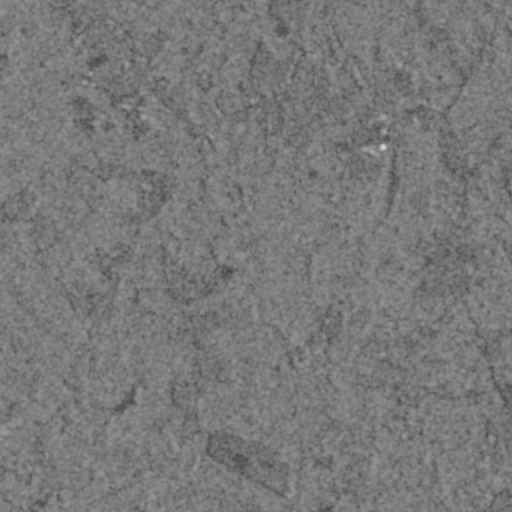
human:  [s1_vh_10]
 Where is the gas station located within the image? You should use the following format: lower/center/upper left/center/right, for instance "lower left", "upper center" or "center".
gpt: The gas station is located in the upper right of the image.
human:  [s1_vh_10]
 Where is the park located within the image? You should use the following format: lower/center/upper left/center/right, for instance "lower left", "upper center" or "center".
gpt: The park is located in the upper left of the image.
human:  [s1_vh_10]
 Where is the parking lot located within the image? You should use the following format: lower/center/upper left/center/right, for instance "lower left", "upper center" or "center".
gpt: The parking lot is located in the upper right of the image.
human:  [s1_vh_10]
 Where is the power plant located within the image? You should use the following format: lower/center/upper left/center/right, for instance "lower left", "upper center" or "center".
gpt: There is no power plant in the image.

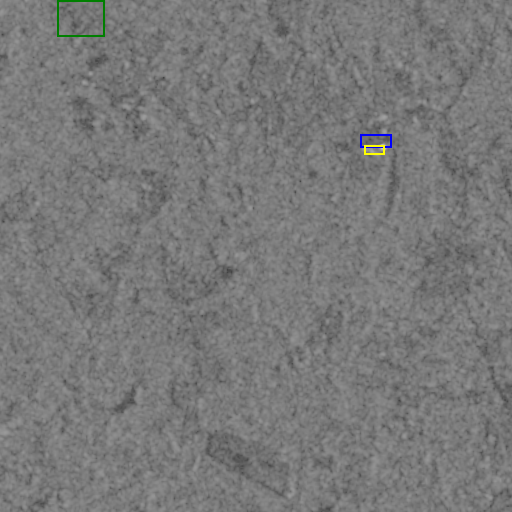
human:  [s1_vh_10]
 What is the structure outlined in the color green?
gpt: The structure outlined in green is a park.
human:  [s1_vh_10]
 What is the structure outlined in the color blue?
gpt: The structure outlined in blue is a parking lot.
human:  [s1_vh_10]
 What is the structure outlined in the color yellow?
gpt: The structure outlined in yellow is a building.
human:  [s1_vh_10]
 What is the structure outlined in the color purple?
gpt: There is no purple outline.